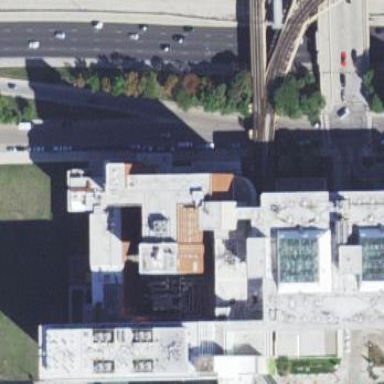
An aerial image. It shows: Hospital building.